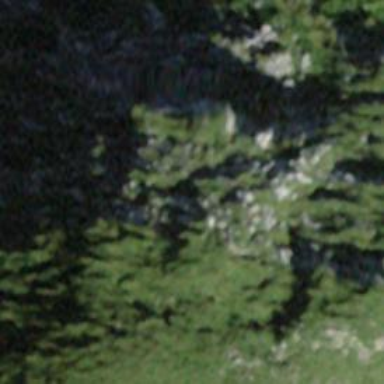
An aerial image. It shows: Cliff in nature.